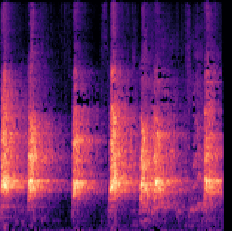
Sound class: Dog